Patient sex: F
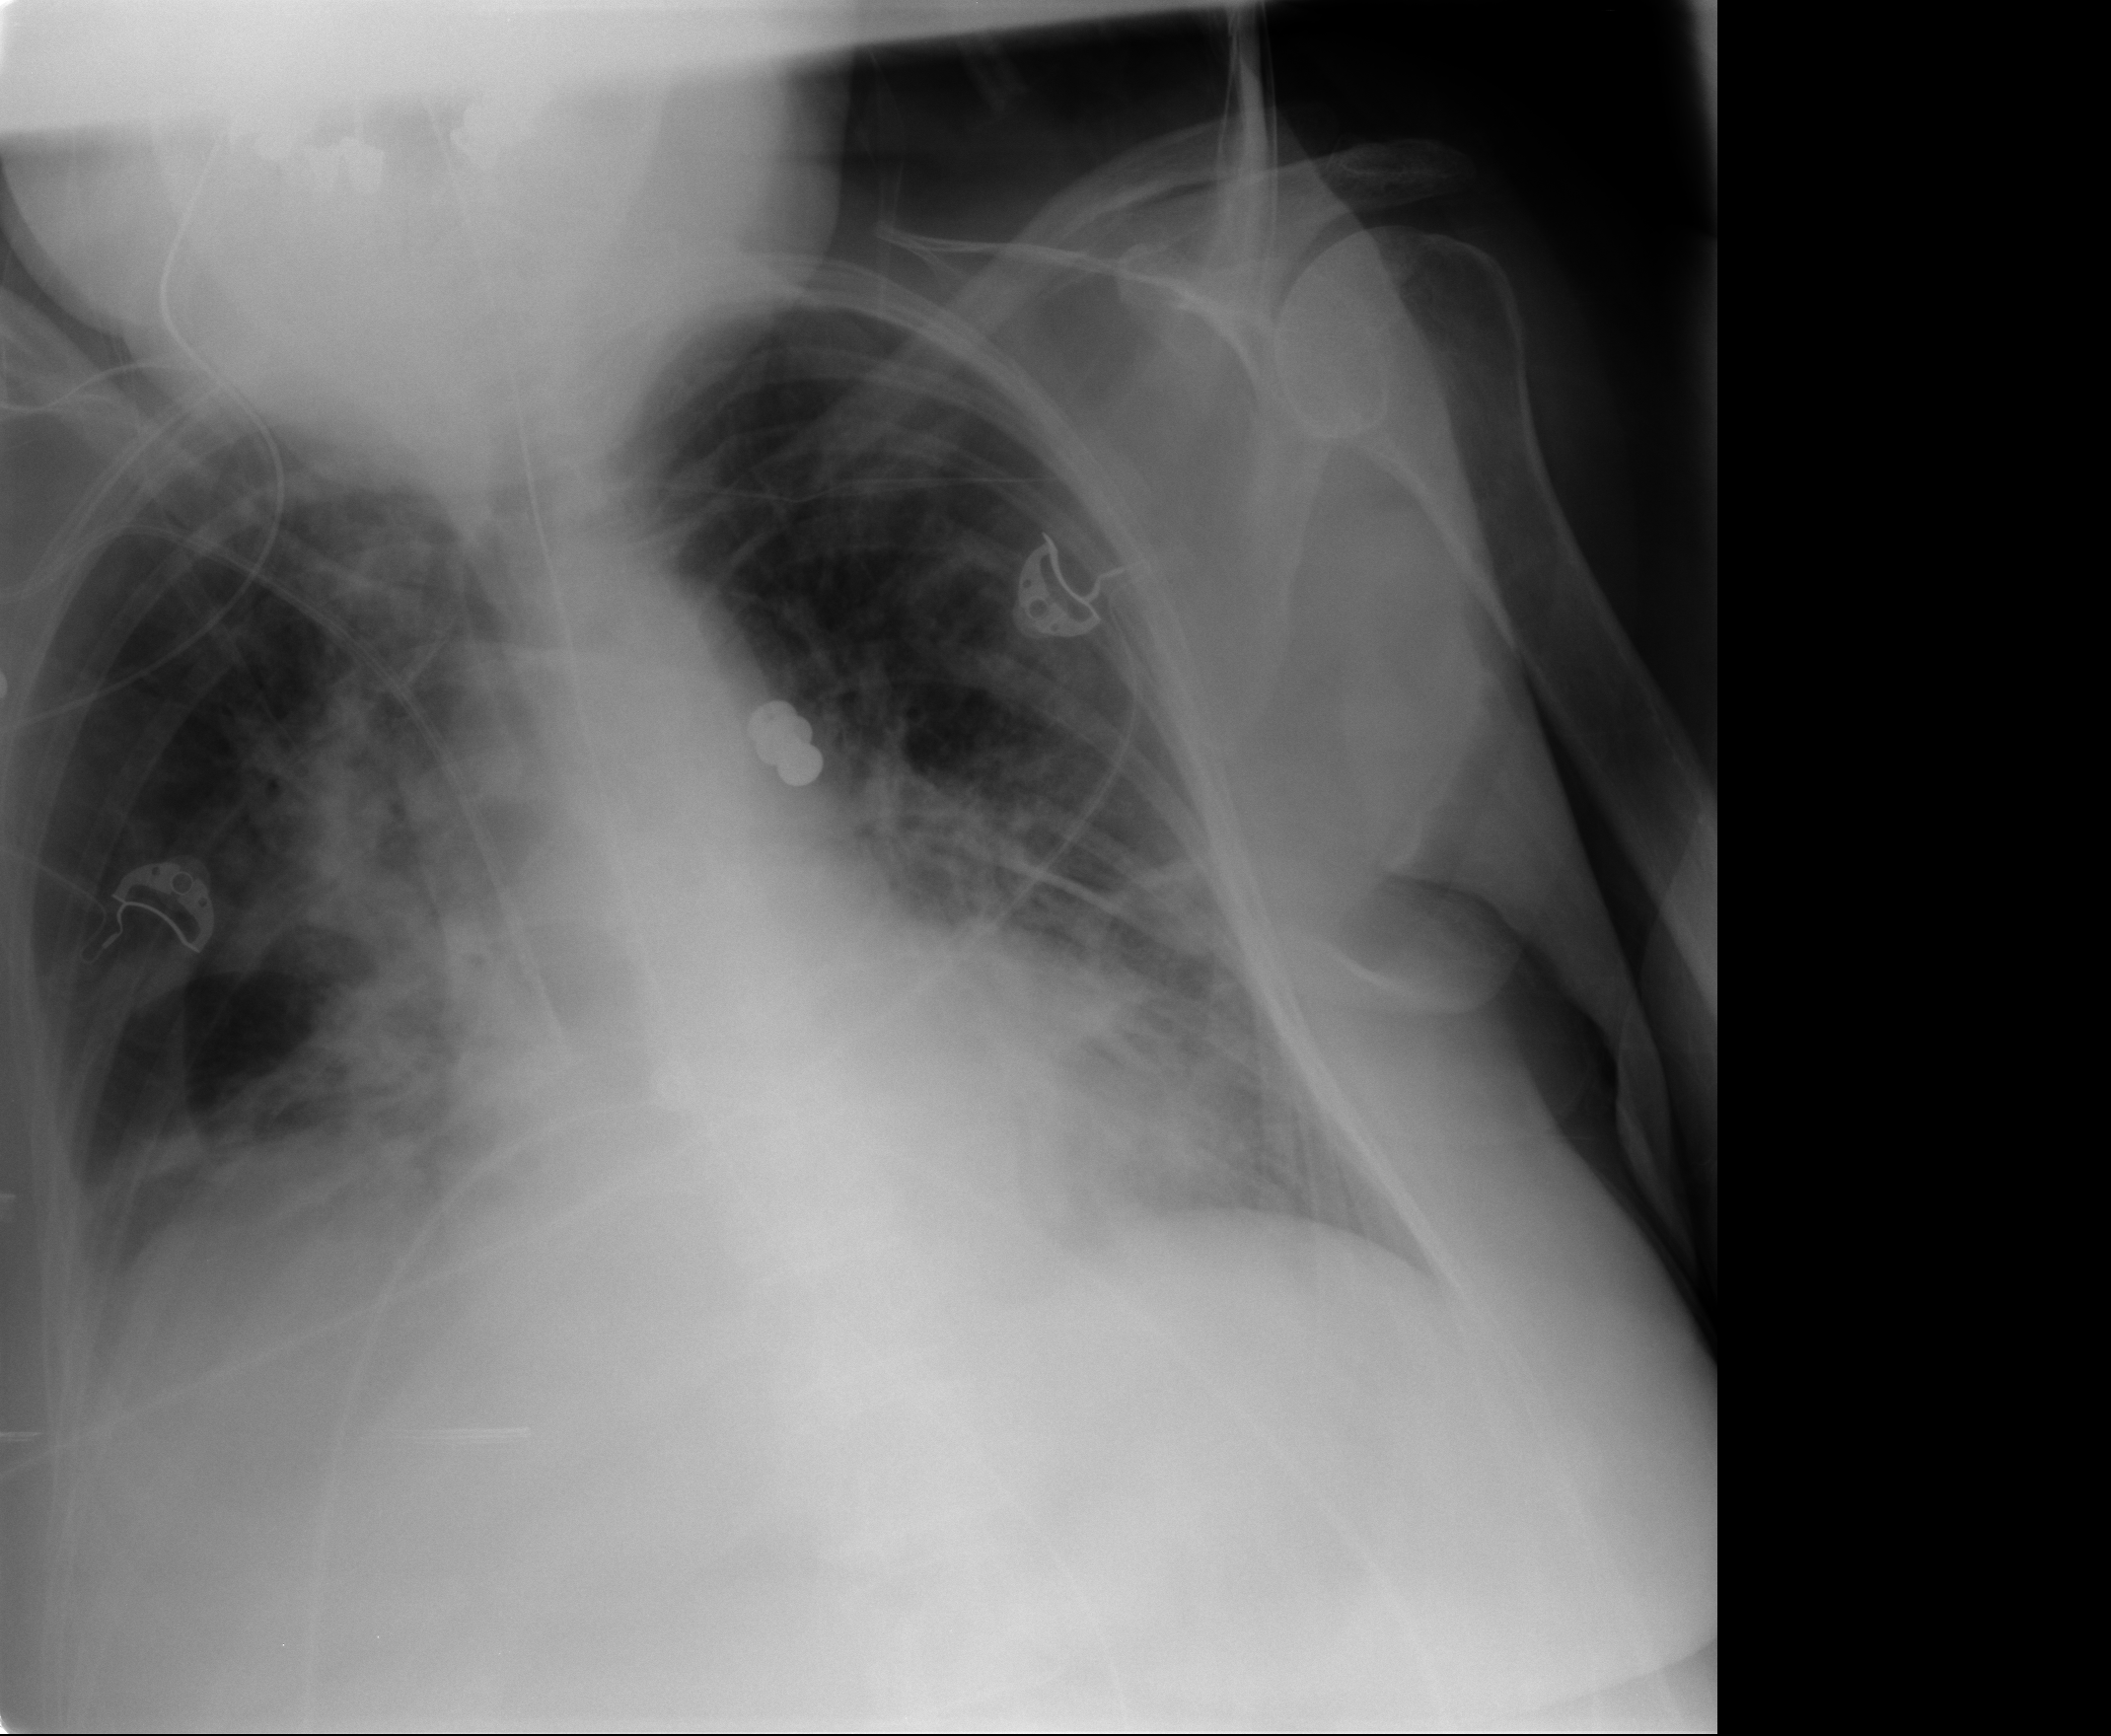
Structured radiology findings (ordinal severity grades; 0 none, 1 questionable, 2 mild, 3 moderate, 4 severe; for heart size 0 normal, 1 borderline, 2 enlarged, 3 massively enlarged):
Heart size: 0
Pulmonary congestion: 2
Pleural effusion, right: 2
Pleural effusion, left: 0
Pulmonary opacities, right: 3
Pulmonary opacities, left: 2
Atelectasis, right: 2
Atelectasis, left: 2